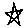
Label: star